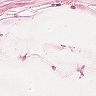
Metastatic tissue present: no